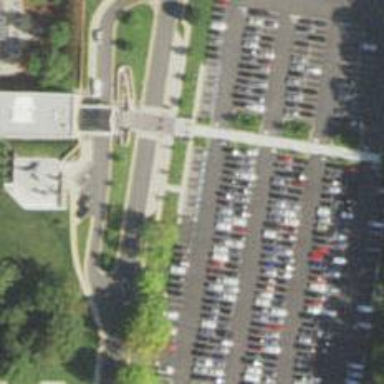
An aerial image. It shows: Parking space is available.